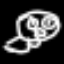
Label: frog